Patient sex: M
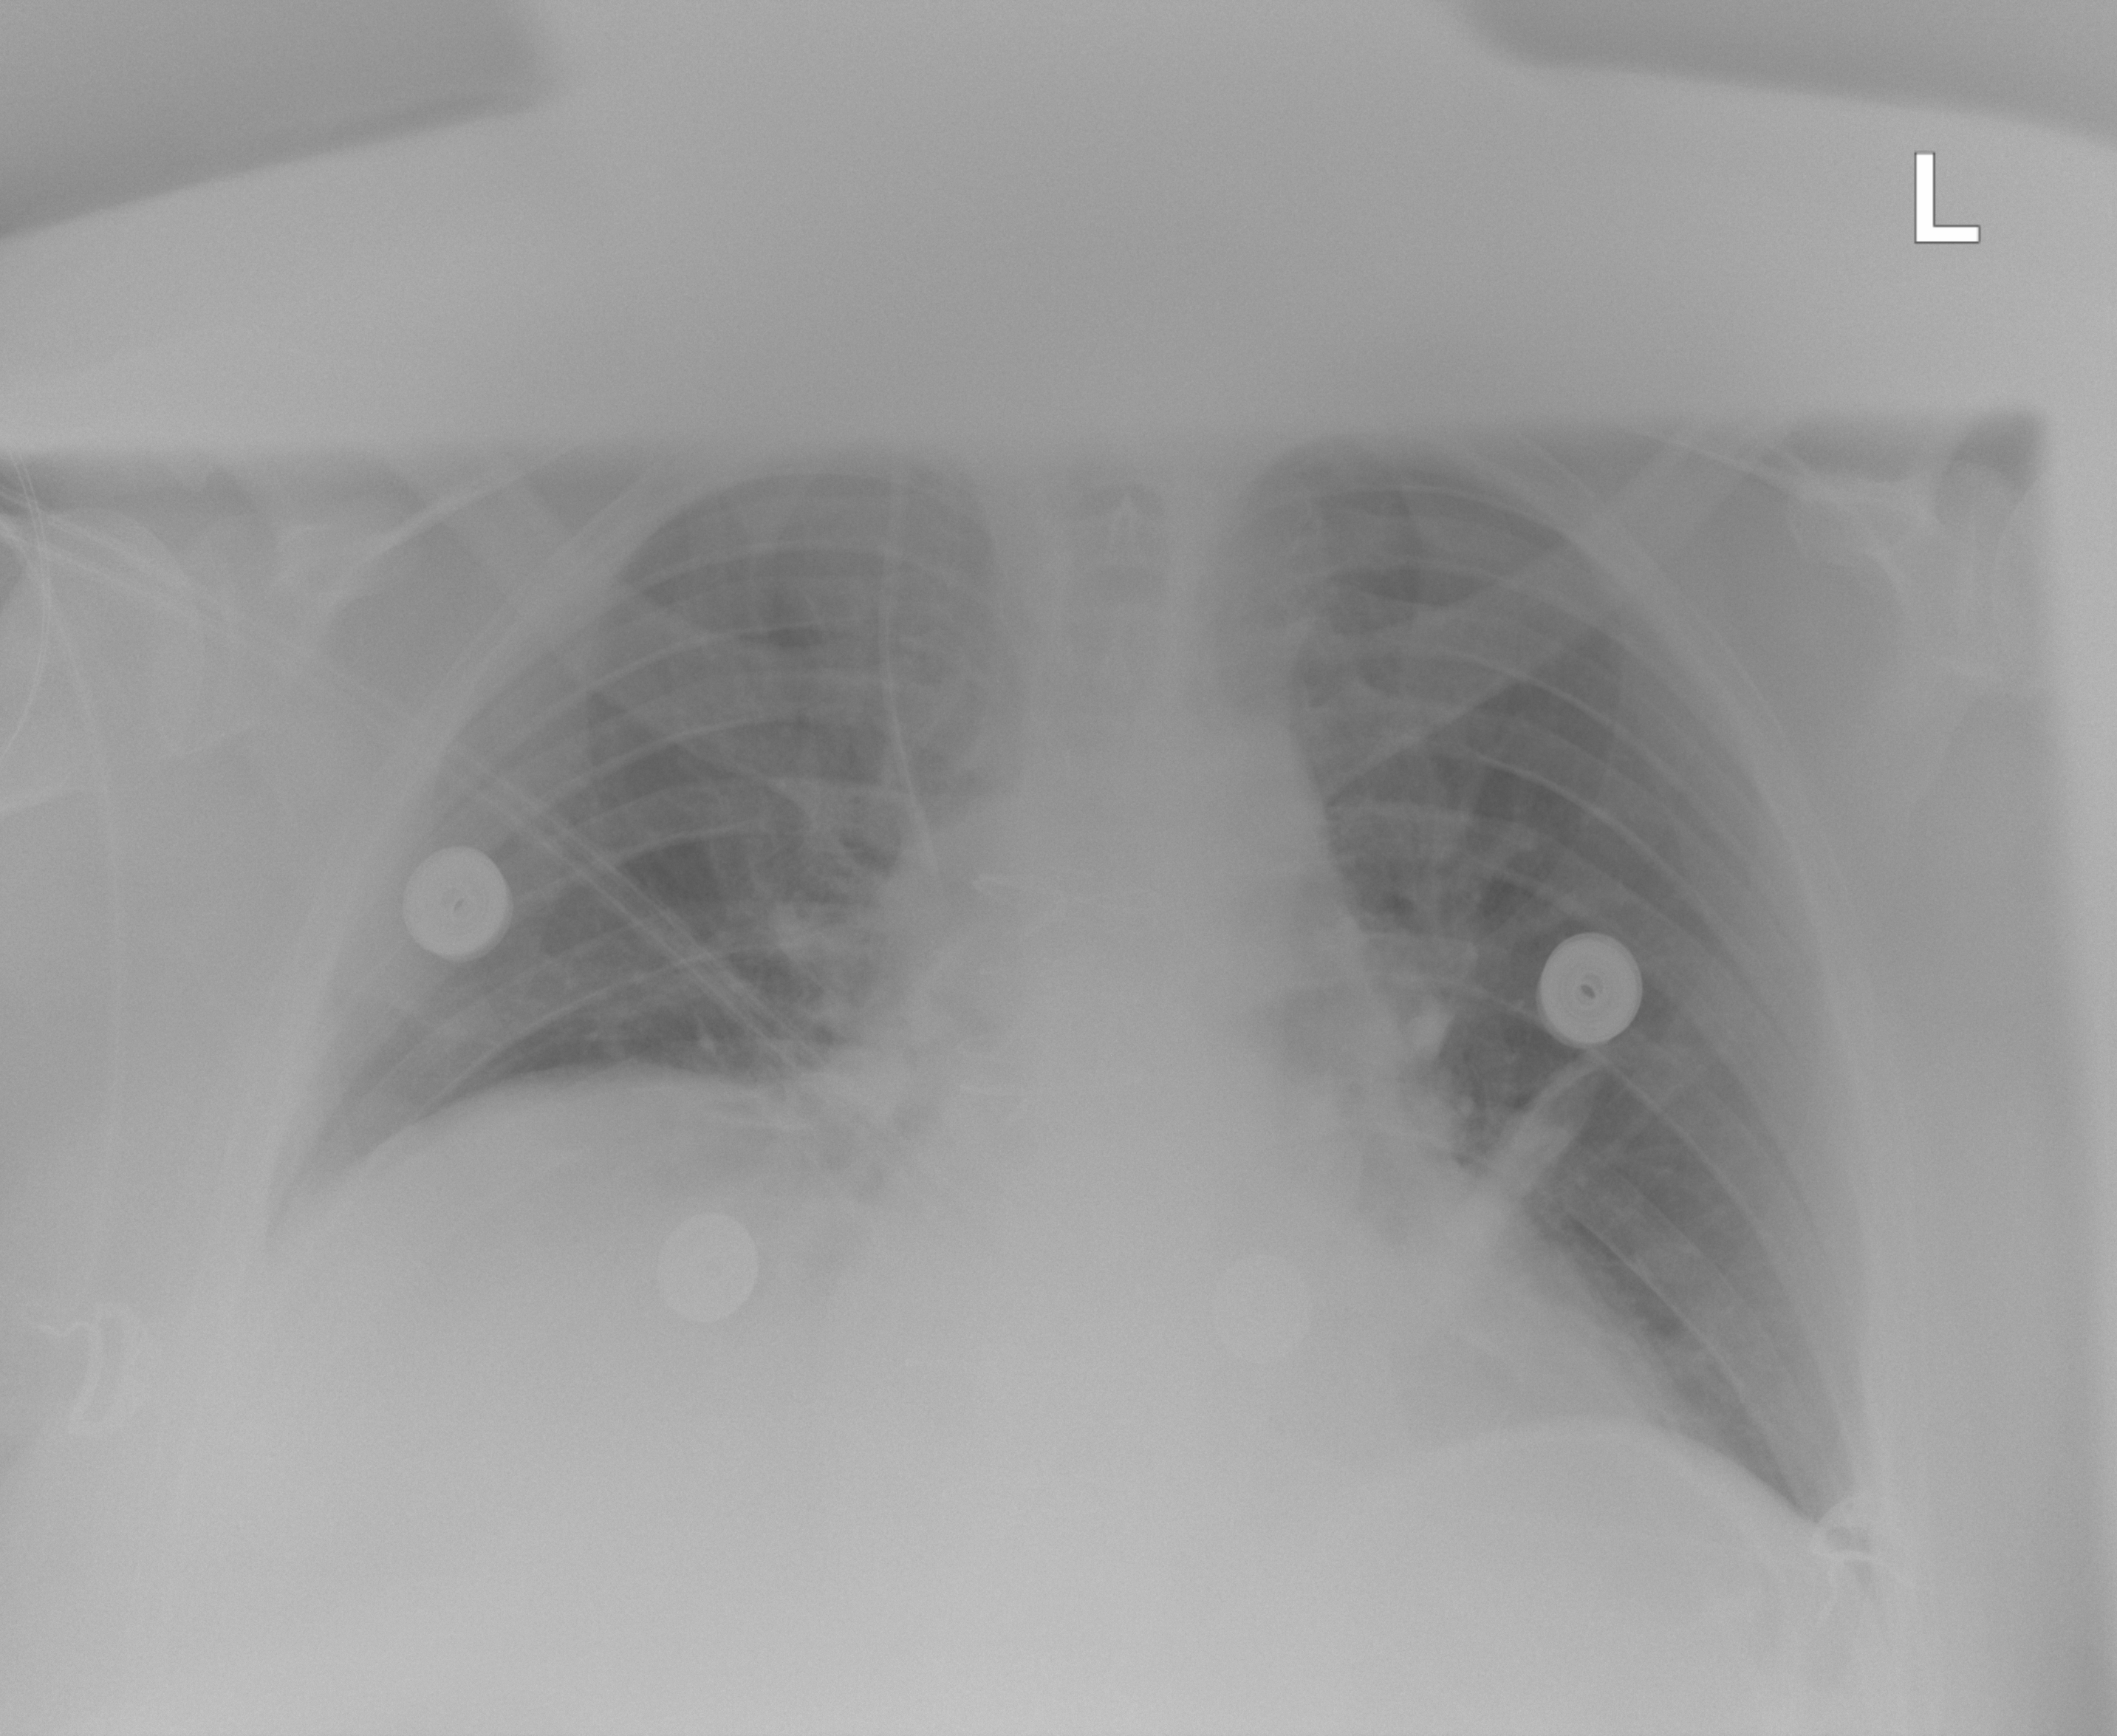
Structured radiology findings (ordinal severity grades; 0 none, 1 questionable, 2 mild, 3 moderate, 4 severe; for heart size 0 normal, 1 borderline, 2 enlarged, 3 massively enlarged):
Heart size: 0
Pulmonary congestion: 0
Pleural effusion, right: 0
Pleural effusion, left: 0
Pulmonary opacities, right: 0
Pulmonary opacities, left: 0
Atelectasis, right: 0
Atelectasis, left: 2